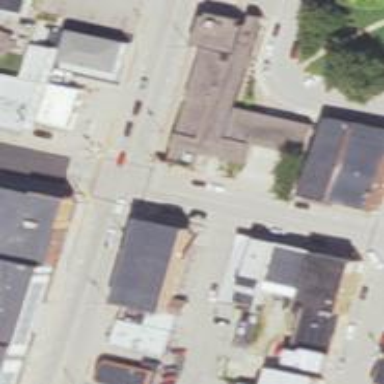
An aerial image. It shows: Alley classified as service road.